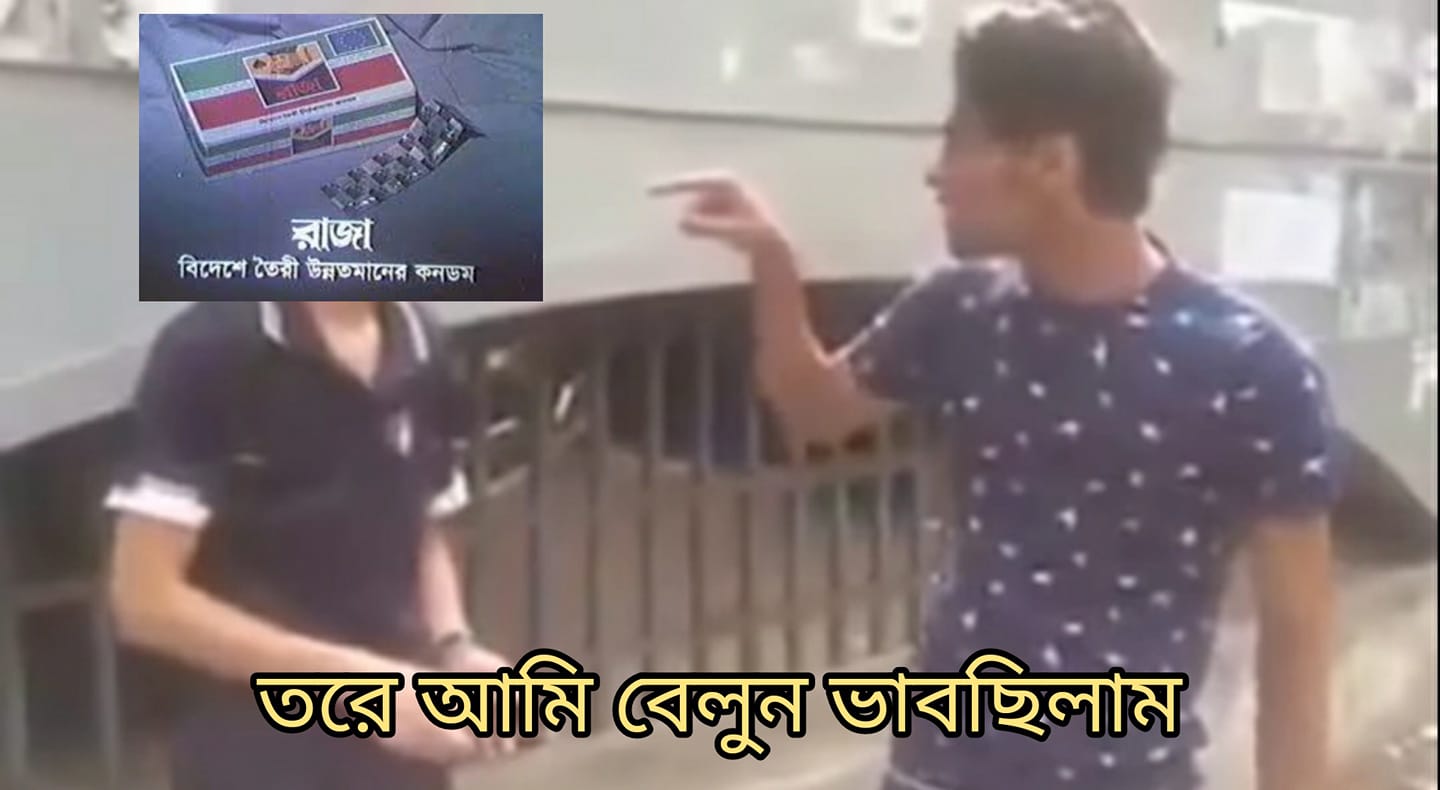
Caption: রাজা   বিদেশে তৈরী উন্নতমানের কনডম     তরে আমি বেলুন ভাবছিলাম
Label: non-hate